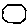
Label: hexagon